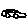
Label: car